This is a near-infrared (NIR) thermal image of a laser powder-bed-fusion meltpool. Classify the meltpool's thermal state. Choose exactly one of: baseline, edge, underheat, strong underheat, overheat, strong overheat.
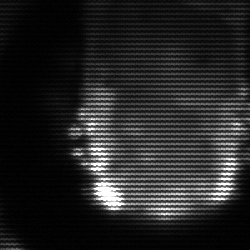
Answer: baseline